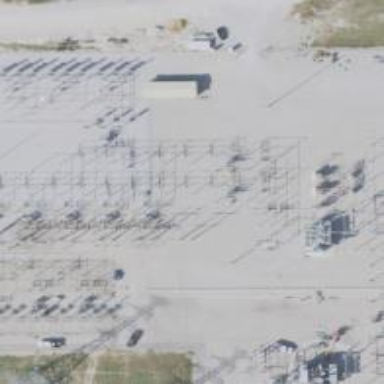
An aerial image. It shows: Switch for power supply.